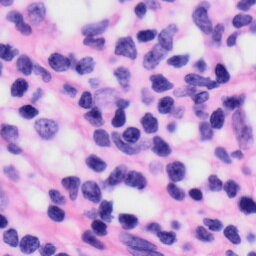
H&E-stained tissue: Skin